Question: As the title says, I'm trying to make a Listbox object occupy all space that is inside a Notebook pane.
Here is a screenshot of what I have so far:

What I want to do is to expand the Listbox to occupy all the space that's on the right. I know that if I say 'listbox['width'] = value' to a high enough value, the Notebook panes' titles will not bug this. However I am looking for alternative ways to do this, either resorting to 'grid()' (what I'm using in this project) or 'pack()'.
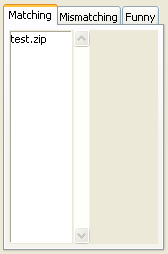
Answer: If you're using pack, do it like this:
'''
scrollbar.pack(side="right", fill="y")
listbox.pack(side="left", fill="both", expand=True)
'''
If you're using grid, make sure you call 'columnconfigure' on column 0 and give it a weight that is greater than zero, which will cause it to expand and fill up any extra space in the container.
'''
containing_frame.grid_columnconfigure(0, weight=1)
'''